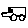
Label: car